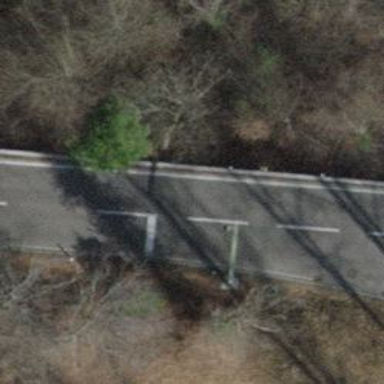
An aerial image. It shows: Road with traffic signals.